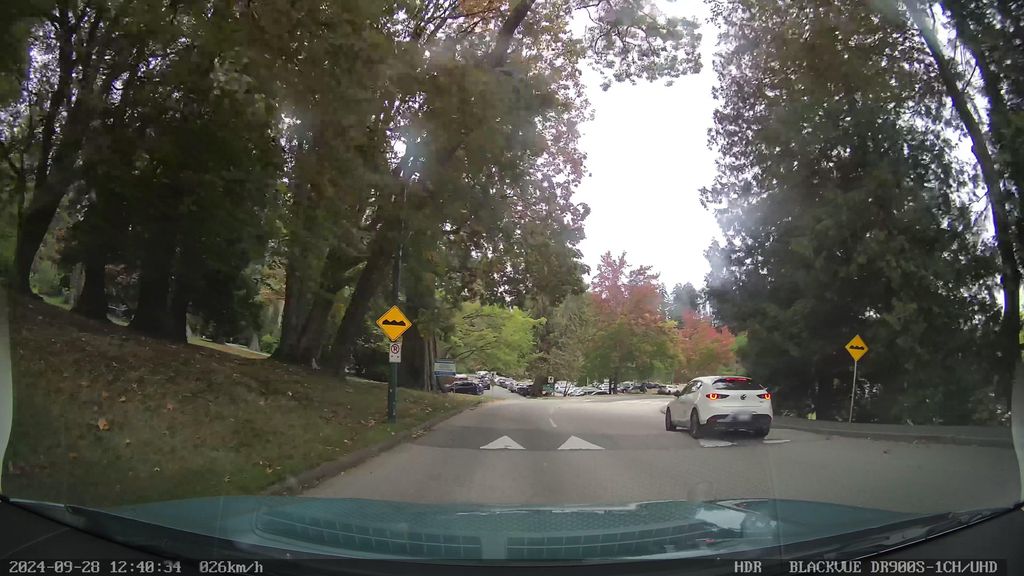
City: vancouver